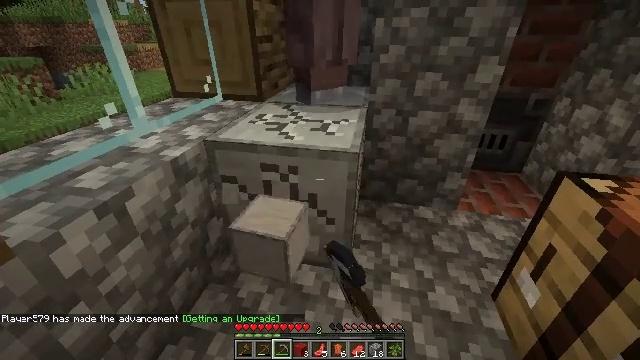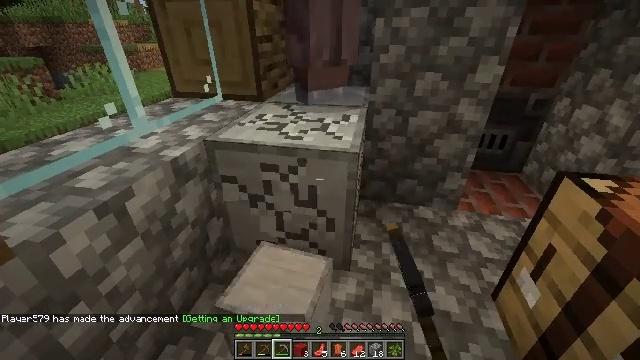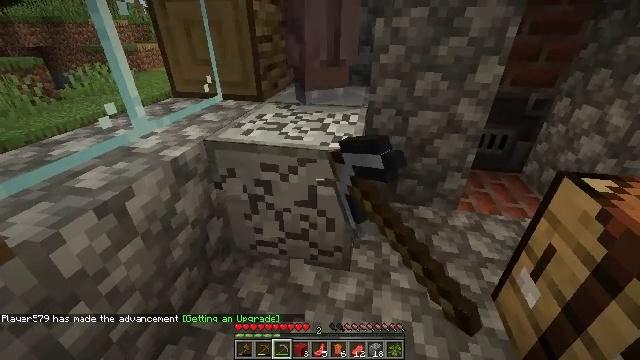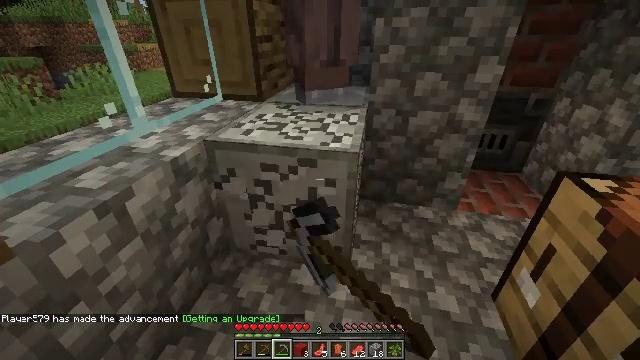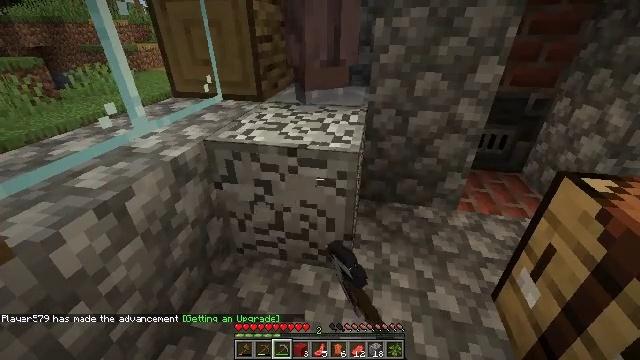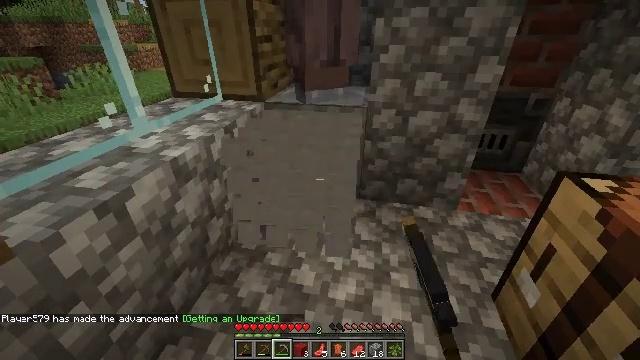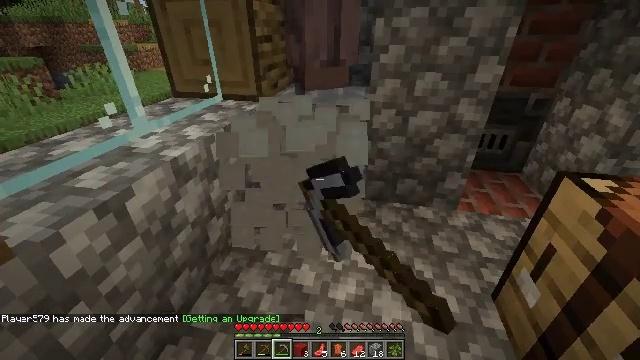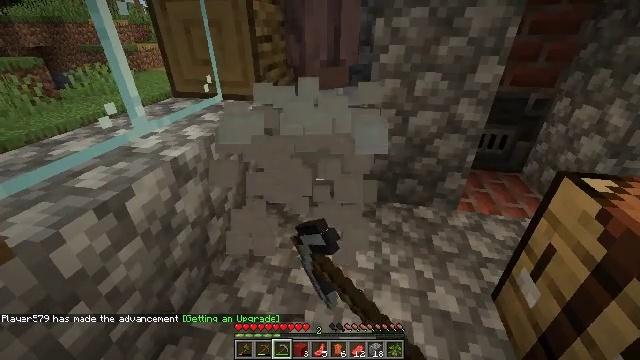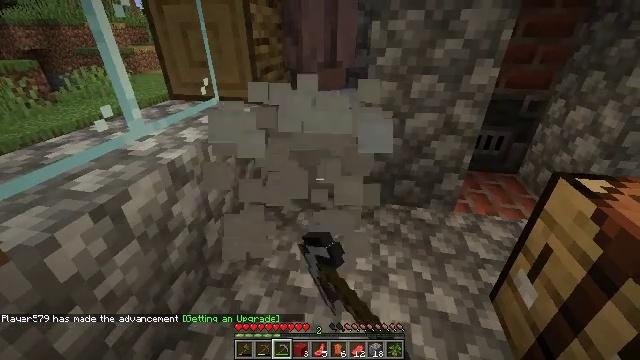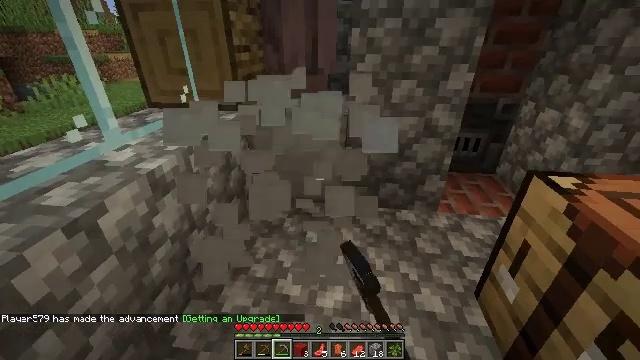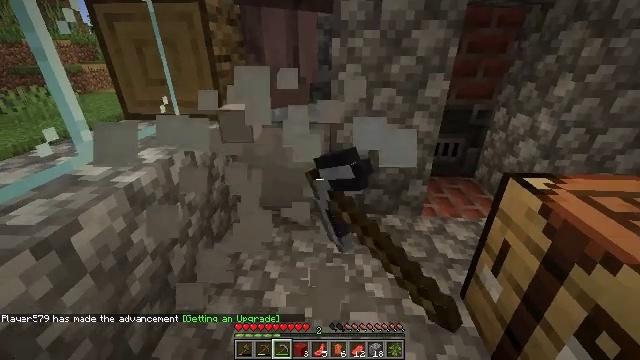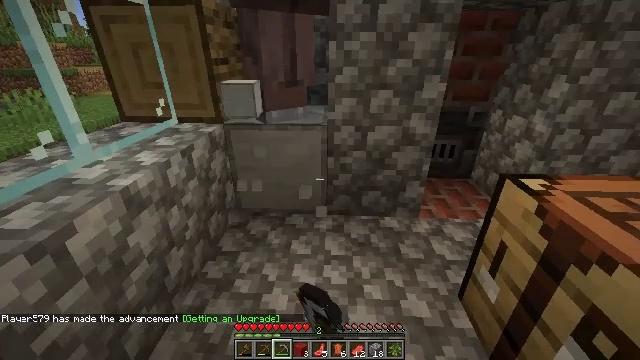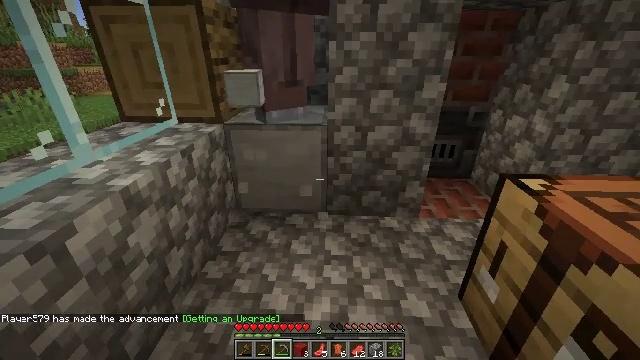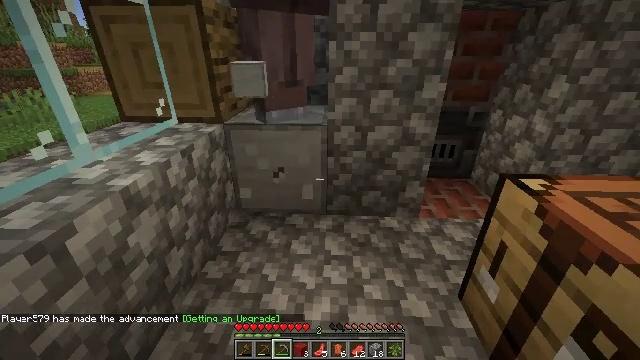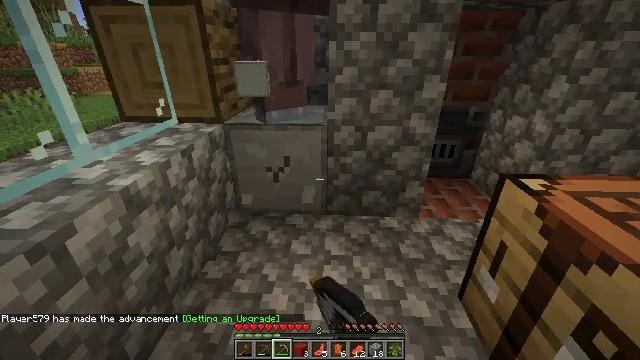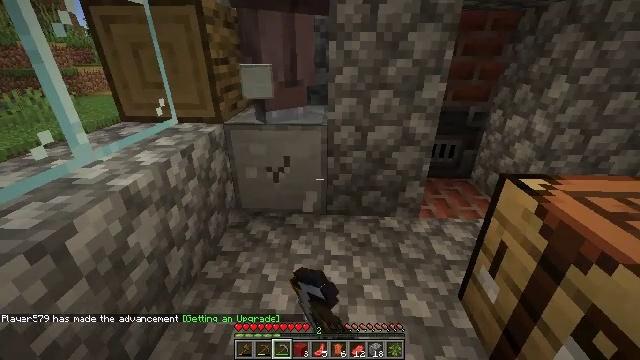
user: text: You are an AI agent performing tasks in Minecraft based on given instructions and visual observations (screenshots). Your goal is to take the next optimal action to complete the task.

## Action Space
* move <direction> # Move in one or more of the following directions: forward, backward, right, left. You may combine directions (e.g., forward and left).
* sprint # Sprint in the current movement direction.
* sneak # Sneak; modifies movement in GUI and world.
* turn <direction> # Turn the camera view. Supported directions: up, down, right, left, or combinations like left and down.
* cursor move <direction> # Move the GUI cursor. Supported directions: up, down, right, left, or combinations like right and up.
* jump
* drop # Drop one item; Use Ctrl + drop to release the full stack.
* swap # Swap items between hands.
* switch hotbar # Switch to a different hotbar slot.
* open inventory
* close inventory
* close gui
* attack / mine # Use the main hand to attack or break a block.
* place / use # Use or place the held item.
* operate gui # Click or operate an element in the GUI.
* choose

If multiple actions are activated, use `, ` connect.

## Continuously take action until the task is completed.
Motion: motion action
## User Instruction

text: Break the smooth stone to collect it.
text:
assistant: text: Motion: attack / mine
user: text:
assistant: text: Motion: attack / mine
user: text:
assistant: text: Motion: attack / mine
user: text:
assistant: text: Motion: attack / mine
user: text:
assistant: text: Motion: attack / mine
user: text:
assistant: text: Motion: attack / mine
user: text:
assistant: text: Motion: attack / mine
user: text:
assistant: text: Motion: attack / mine
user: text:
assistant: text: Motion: turn right and up, attack / mine
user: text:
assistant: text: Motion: turn right and up, attack / mine
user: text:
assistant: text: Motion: attack / mine
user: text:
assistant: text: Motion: attack / mine
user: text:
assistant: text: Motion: attack / mine
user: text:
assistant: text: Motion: attack / mine
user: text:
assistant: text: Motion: attack / mine
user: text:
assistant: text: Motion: attack / mine
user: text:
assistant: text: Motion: attack / mine
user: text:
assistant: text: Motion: attack / mine
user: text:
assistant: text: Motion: attack / mine
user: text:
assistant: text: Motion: attack / mine
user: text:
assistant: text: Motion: attack / mine
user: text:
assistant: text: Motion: attack / mine
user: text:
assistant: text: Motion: attack / mine
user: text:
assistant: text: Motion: attack / mine
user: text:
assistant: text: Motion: attack / mine
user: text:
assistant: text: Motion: attack / mine
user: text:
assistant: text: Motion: attack / mine
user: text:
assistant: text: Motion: attack / mine
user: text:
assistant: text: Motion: move forward, attack / mine
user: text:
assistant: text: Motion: move forward, attack / mine